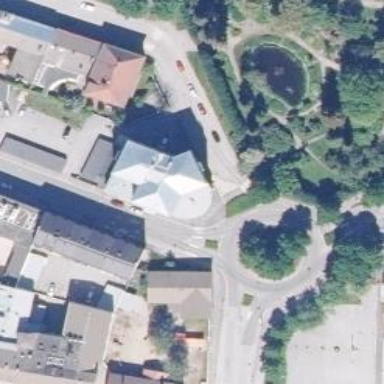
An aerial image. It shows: Roundabout on residential road with asphalt surface.